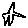
Label: star